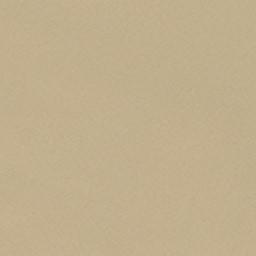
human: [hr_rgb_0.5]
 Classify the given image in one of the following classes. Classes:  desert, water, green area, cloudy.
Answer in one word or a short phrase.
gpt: desert